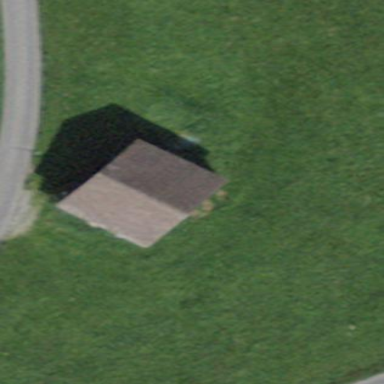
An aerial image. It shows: Barn.